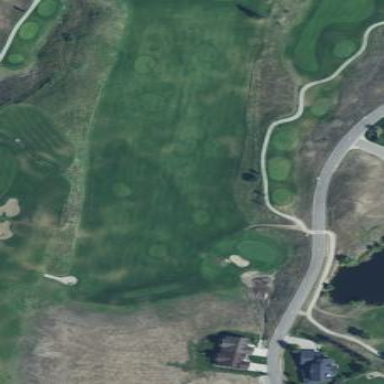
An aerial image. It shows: Area with grass used as rough in golf course.